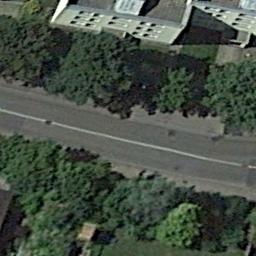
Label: freeway